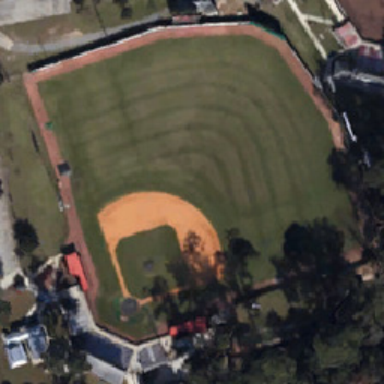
Some clean footprints on the baseball field .